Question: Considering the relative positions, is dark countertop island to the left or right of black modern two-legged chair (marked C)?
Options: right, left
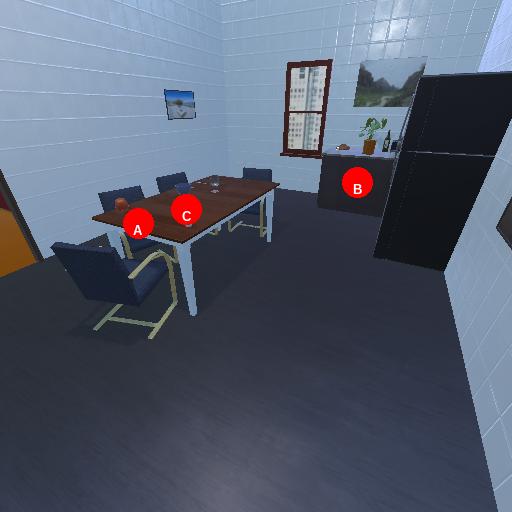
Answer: right